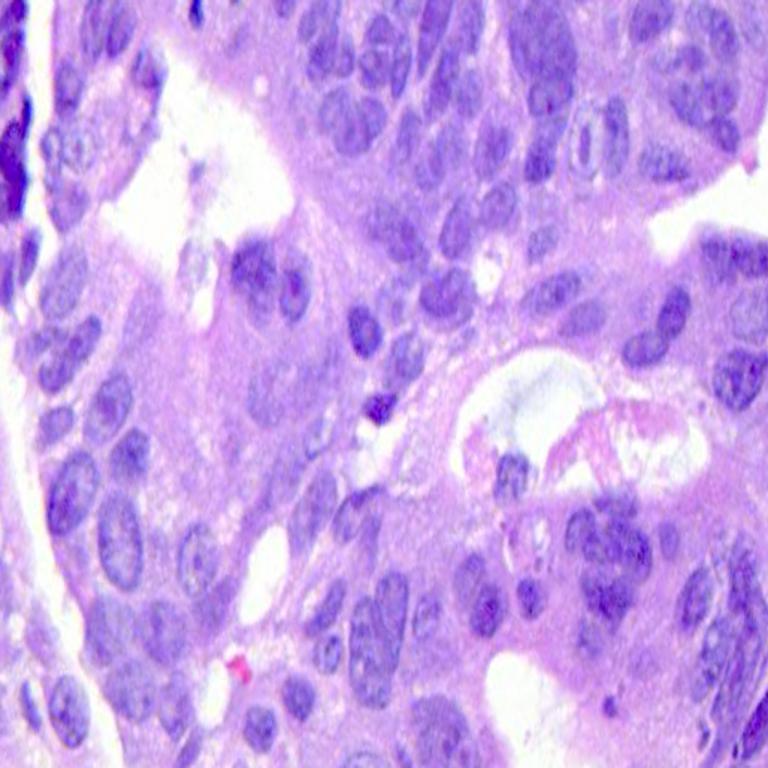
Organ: colon
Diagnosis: adenocarcinomas